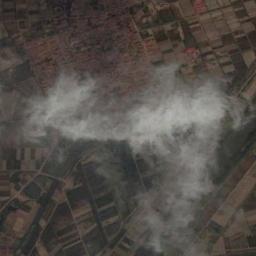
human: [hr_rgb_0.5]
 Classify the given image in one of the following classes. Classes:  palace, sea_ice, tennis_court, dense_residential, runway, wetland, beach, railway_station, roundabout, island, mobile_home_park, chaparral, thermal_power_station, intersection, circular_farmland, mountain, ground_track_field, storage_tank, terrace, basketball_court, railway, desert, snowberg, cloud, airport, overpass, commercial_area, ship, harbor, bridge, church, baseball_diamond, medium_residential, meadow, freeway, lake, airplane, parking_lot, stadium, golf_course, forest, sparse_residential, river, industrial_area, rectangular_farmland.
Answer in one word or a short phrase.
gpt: cloud